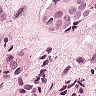
Metastatic tissue present: yes